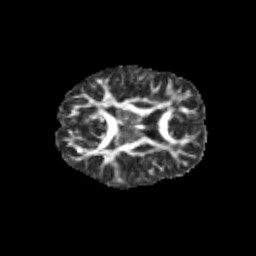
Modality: FA
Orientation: axial
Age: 9
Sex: female
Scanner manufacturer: siemens
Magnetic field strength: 3 T
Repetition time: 3.8 s
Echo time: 0.07 s